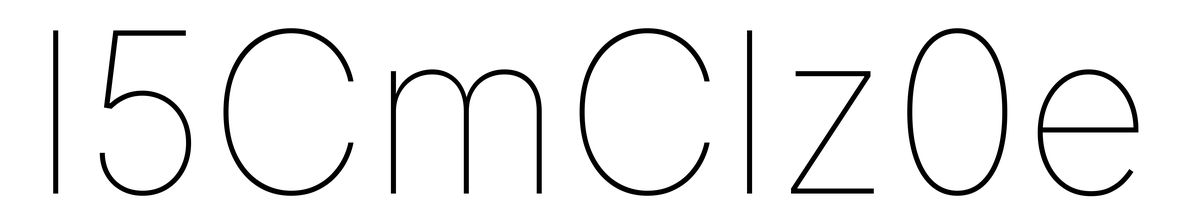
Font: Inter_Thin